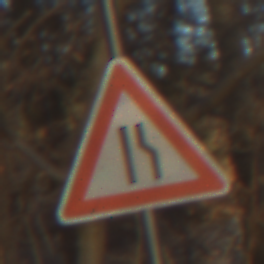
Verkehrszeichen: EinseitigVerengteFahrbahnRechts
Umgebung: Outdoor, Nature
Tageszeit: SunriseSunset
Wetter: Clear
Licht: Natural
Jahreszeit: Autumn
Kontrast: HighContrast